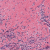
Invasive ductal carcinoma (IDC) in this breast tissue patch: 0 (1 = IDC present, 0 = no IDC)